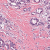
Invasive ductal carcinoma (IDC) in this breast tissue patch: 1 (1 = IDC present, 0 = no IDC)